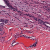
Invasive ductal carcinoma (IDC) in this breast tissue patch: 1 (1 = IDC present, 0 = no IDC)